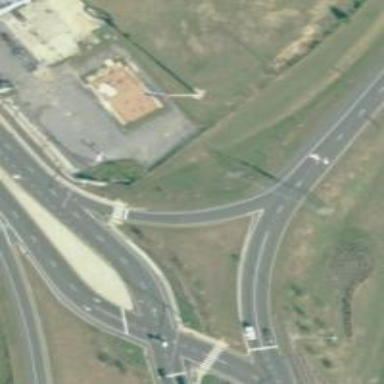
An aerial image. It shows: Motorway link at diverging diamond interchange (DDI) junction.